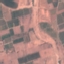
Label: PermanentCrop